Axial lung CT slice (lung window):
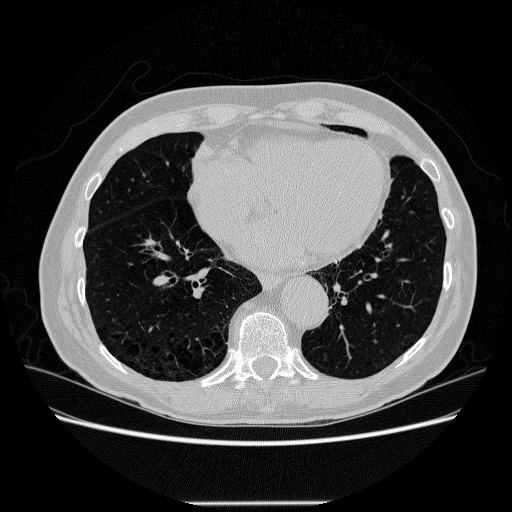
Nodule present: no